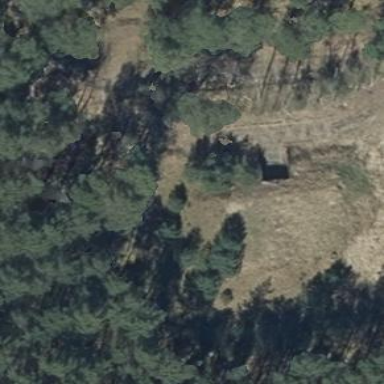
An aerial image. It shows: Military bunker.